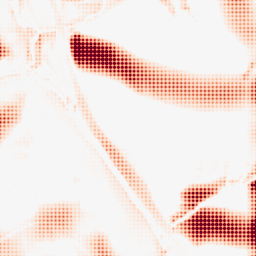
Category: morphological
Decomposition family: rolling_ball
Decomposition parameters: radius: 25
Upsampling method: sinc_blackman
Upsampling parameters: scale: 8
kernel_size: 8
Upsampling scale: 8